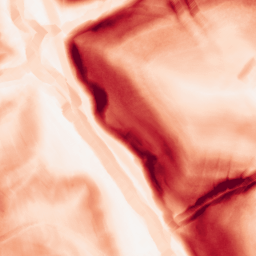
Category: morphological
Decomposition family: morphological_gradient
Decomposition parameters: size: 7
shape: diamond
Upsampling method: quadratic
Upsampling parameters: scale: 4
Upsampling scale: 4